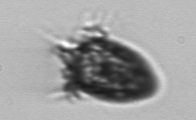
Label: Strombidium_tintinnodes